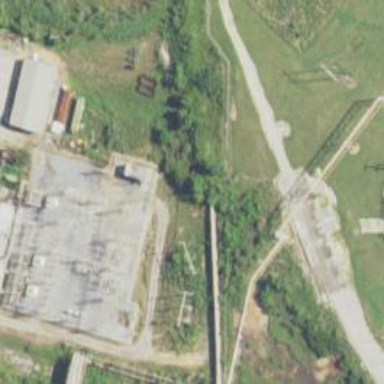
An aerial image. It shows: Power tower.